Field crop: maize
Growth stage: 2
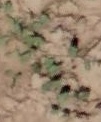
Species: convolvulus